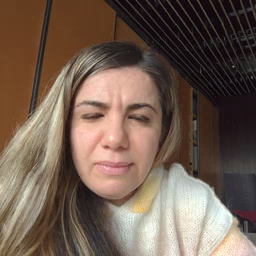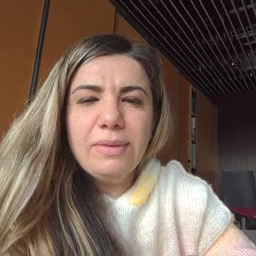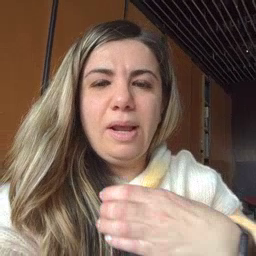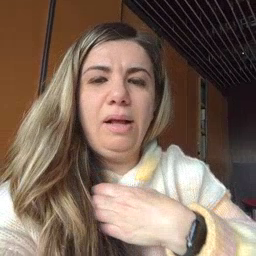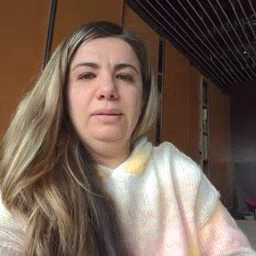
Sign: hungry